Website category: movie
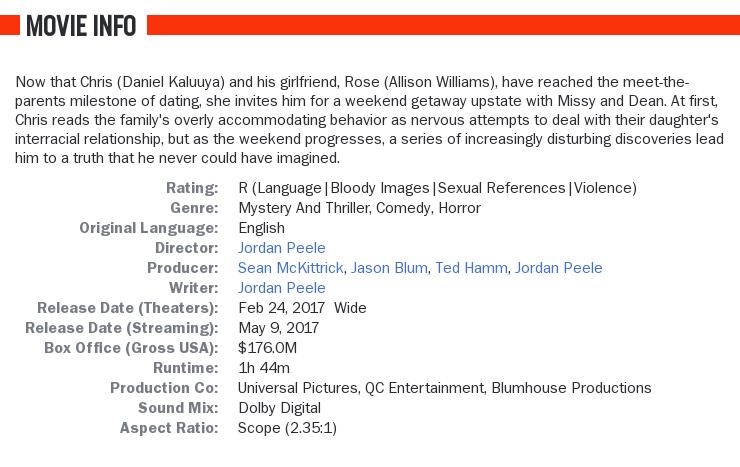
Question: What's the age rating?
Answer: R (Language|Bloody Images|Sexual References|Violence)

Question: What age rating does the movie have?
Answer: R (Language|Bloody Images|Sexual References|Violence)

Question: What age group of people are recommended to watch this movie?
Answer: R (Language|Bloody Images|Sexual References|Violence)

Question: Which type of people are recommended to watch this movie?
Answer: R (Language|Bloody Images|Sexual References|Violence)

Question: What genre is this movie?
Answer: mystery and thriller, comedy, horror

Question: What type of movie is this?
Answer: mystery and thriller, comedy, horror

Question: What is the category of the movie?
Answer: mystery and thriller, comedy, horror

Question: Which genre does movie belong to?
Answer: mystery and thriller, comedy, horror

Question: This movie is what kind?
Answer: mystery and thriller, comedy, horror

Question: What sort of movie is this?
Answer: mystery and thriller, comedy, horror

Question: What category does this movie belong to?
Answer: mystery and thriller, comedy, horror

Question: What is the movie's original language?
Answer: English

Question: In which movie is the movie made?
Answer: English

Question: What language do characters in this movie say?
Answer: English

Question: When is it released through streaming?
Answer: May 9, 2017

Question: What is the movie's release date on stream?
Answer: May 9, 2017

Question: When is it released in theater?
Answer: Feb 24, 2017 wide

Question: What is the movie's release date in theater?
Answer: Feb 24, 2017 wide

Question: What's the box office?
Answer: $176.0M

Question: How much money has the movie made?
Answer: $176.0M

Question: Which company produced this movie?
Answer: Universal Pictures, QC Entertainment, Blumhouse Productions

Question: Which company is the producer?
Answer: Universal Pictures, QC Entertainment, Blumhouse Productions

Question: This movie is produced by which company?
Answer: Universal Pictures, QC Entertainment, Blumhouse Productions

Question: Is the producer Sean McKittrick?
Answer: yes

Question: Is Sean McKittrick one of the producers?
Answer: yes

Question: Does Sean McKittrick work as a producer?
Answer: yes

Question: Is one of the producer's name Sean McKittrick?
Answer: yes

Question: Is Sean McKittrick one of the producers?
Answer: yes

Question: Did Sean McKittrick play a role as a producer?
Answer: yes

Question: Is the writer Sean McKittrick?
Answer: no

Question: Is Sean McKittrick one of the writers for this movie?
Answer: no

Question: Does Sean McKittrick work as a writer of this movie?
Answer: no

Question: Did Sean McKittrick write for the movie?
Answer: no

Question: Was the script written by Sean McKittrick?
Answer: no

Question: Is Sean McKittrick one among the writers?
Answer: no

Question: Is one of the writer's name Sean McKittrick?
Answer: no

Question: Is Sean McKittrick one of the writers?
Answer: no

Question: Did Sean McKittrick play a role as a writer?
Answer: no

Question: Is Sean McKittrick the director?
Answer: no

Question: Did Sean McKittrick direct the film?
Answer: no

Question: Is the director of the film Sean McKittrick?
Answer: no

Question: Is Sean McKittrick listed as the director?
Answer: no

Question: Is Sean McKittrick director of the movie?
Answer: no

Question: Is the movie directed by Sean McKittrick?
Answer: no

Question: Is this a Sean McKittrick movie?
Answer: no

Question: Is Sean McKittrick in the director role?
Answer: no

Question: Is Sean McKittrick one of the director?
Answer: no

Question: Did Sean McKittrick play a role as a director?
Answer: no

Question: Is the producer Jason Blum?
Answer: yes

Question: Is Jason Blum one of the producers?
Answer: yes

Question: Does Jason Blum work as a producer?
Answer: yes

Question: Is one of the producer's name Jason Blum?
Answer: yes

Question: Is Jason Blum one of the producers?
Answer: yes

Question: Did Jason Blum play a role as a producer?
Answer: yes

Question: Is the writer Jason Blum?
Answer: no

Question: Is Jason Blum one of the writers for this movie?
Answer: no

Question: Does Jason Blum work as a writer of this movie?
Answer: no

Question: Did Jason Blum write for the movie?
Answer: no

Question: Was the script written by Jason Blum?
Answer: no

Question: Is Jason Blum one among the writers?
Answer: no

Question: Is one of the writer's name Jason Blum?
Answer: no

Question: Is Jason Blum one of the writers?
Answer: no

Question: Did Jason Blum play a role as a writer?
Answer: no

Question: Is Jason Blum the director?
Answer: no